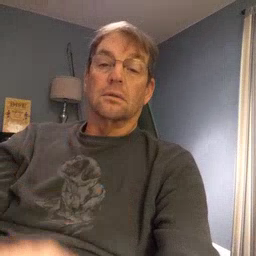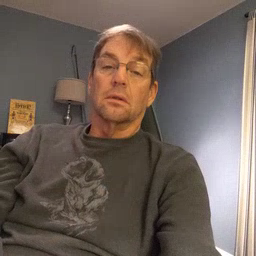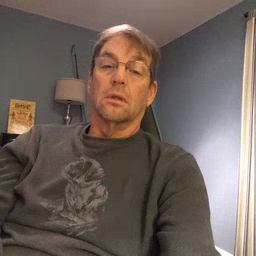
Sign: hot